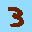
Label: 3